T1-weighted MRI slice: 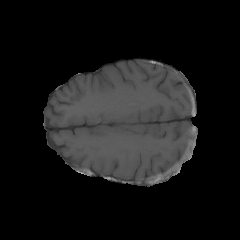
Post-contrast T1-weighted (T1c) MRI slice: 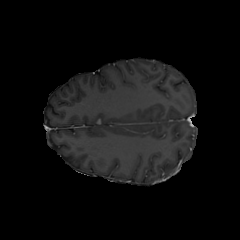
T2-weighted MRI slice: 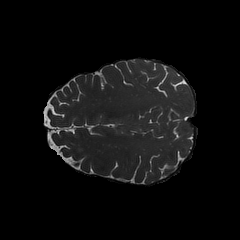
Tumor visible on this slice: no